Interaction volume radius: 10 \u00c5
Interaction volume height: 30 \u00c5
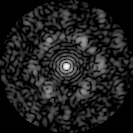
Disorder parameter: 0.7061